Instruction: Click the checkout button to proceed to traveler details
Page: cart
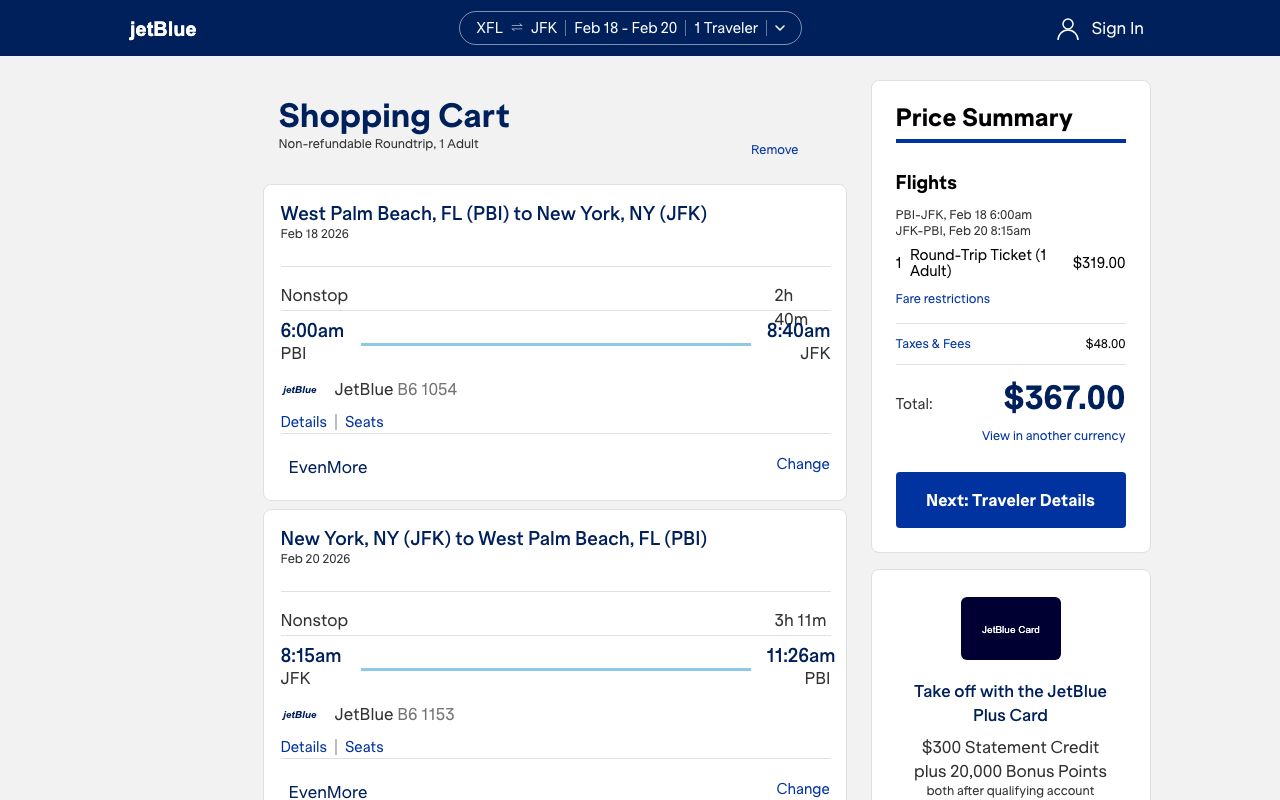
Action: click